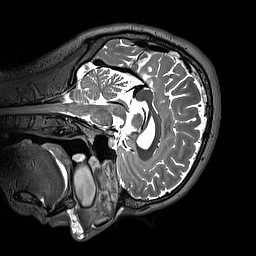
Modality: T2w
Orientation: sagittal
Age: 33
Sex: male
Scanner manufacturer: siemens
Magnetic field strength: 3 T
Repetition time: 3.2 s
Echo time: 0.412 s